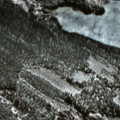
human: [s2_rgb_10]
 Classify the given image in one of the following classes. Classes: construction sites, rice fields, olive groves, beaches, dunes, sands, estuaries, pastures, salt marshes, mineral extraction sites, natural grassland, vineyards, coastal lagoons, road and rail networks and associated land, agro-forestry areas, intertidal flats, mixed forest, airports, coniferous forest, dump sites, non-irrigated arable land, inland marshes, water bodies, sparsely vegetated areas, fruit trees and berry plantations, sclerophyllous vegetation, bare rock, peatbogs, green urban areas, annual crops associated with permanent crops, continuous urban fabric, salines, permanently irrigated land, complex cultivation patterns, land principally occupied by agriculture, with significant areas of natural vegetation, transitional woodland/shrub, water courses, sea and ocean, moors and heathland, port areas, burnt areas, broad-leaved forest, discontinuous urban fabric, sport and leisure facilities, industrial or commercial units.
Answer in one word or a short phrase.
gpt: coniferous forest, transitional woodland/shrub, water bodies